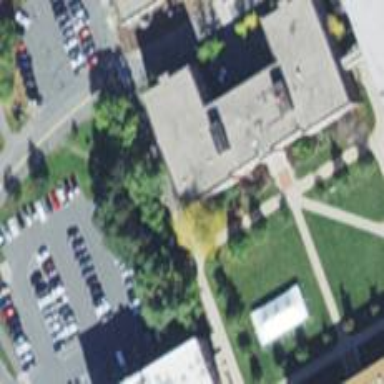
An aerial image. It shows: University building.